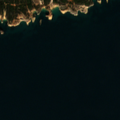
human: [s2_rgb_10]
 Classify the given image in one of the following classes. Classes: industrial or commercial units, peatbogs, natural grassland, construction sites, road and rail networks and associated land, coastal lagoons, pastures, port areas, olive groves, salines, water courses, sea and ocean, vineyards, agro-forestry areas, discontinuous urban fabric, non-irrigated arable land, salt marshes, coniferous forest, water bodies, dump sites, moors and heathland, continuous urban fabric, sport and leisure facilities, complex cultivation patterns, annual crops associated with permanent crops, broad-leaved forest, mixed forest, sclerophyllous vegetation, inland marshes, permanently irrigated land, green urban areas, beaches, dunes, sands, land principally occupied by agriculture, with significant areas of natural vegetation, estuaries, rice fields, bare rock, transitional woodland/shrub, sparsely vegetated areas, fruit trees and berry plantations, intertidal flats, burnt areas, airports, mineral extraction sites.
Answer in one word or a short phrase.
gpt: transitional woodland/shrub, sea and ocean